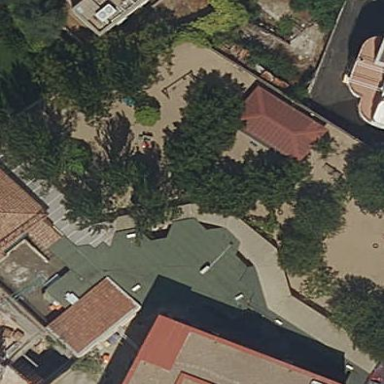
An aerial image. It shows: Kindergarten surrounded by metal fence.